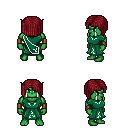
a pixel art fantasy rpg character, male body template, orc, green skin, sash dress, teal pants, brunette pageboy hairstyle, leather bracers, four views (front, back, left, right), 2x2 character sprite sheet, small pixel art, hard edges, no anti-aliasing